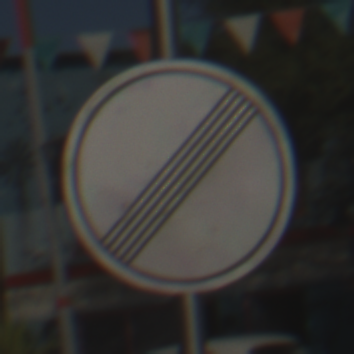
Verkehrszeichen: EndeSaemtlicherBegrenzungen
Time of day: MorningAfternoon
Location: Outdoor (Special)
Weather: PartlyCloudy
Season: NotSpecified
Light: Natural